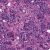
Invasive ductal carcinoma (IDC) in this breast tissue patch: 1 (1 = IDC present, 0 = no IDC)